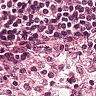
Metastatic tissue present: no